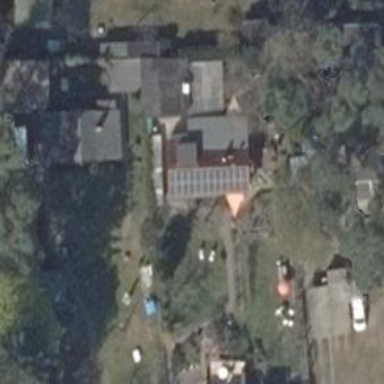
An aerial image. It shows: Solar photovoltaic panel generator producing electricity in small installation.